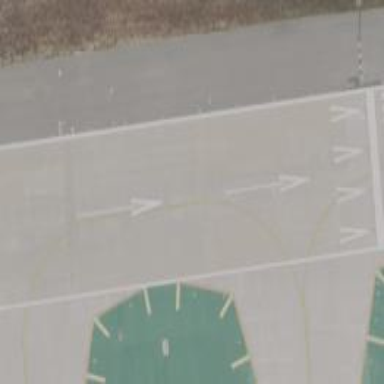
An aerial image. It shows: Displaced threshold runway at the airport.